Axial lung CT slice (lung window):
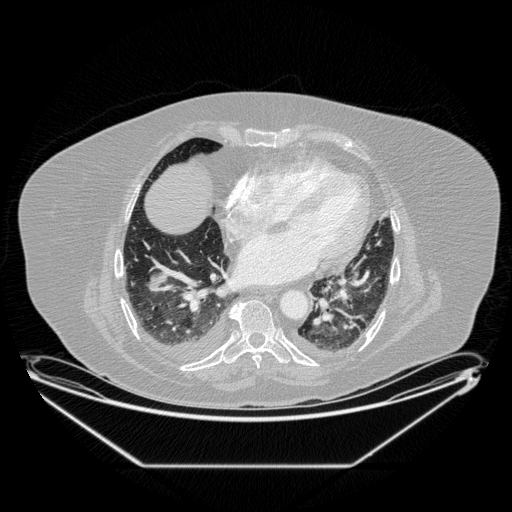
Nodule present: yes
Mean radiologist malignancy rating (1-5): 4.25